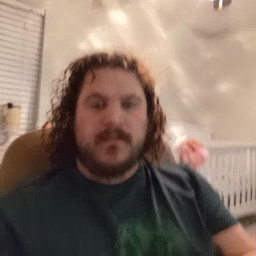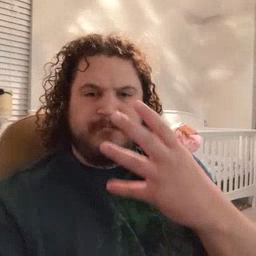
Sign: mad